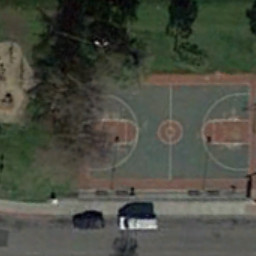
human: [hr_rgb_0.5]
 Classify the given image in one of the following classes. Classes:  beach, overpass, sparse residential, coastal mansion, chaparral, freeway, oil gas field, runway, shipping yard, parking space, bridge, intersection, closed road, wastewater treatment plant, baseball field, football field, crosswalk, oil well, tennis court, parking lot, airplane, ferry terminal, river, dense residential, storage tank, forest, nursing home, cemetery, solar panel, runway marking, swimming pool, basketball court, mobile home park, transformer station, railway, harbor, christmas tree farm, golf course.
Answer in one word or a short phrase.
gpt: basketball court